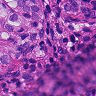
Metastatic tissue present: yes